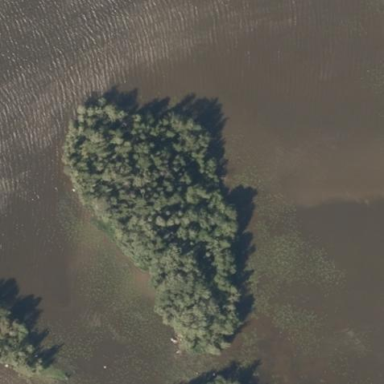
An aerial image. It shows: Island.